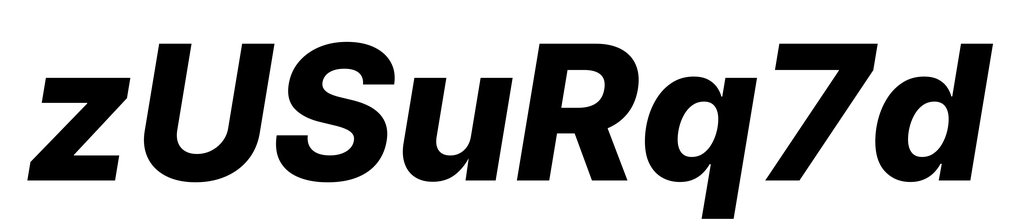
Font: Inter-Italic_ExtraBold_Italic